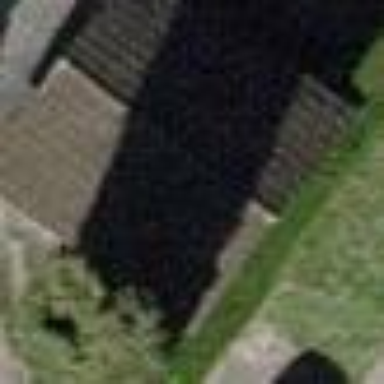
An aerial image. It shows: Garage building.